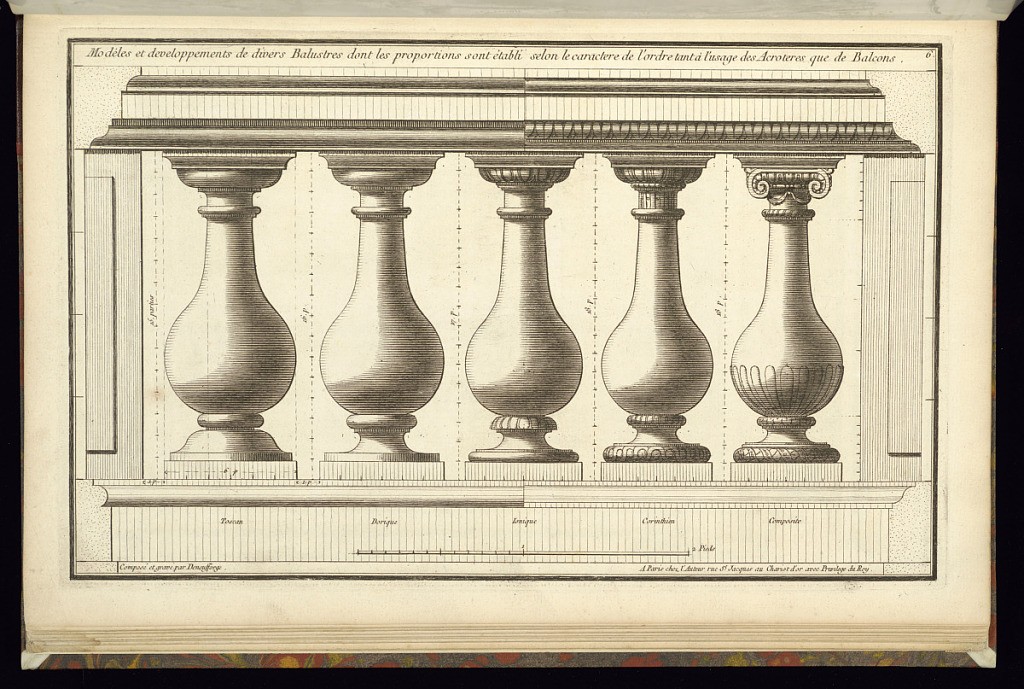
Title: Modeles et developpements de divers Balustres dont les proportions sont établi selon le caractere de l'ordre tant à l'usage des Acroteres que de Balcons
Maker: Jean-François de Neufforge, Flemish, 1714–1791
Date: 1768
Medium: Engraving on paper
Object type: Print
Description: Designs for balustrades according to the principles of the five architectural orders; from left to right, the Tuscan, Doric, Ionic, Corinthian, and Composite. The plate is signed and numbered.